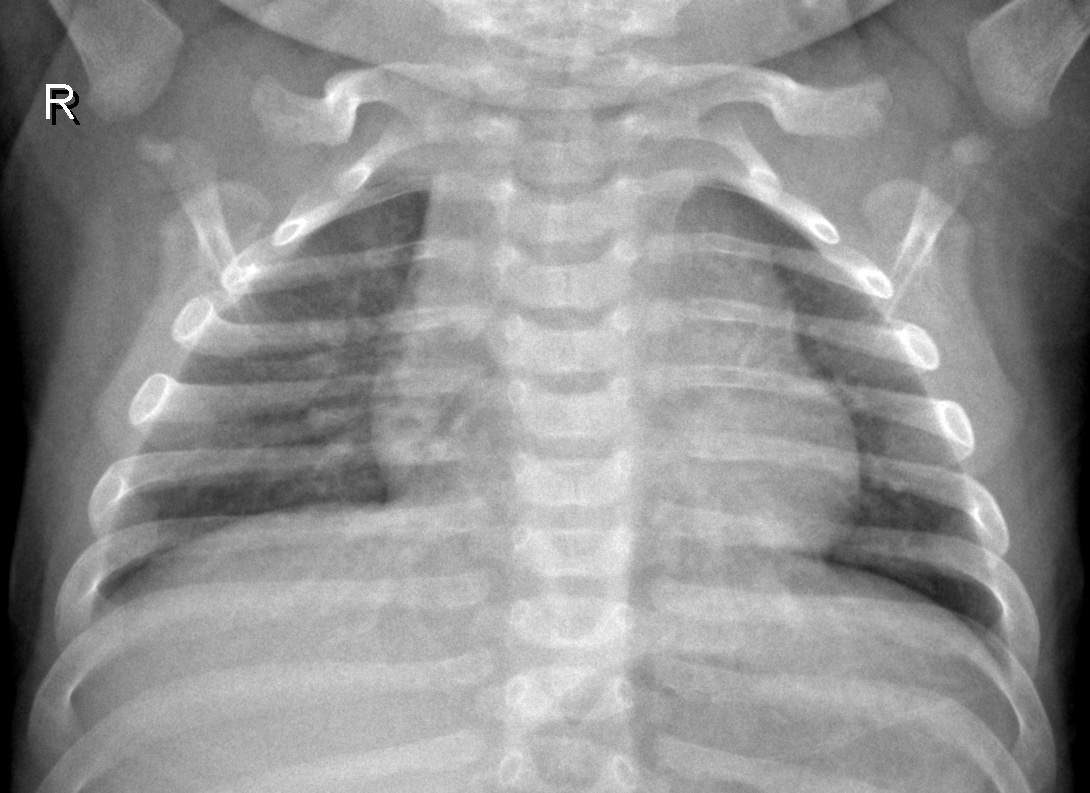
Diagnosis: NORMAL